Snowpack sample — Buffalo Mountain, Silverthorne, Colorado, USA (1/25/25, 10:11 AM MST)
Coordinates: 39.6222, -106.1139
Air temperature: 22 °F
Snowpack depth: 110 cm
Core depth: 30 cm
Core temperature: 42.8 °F
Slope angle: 12°, slope face: 102°
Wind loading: high
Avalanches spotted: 0
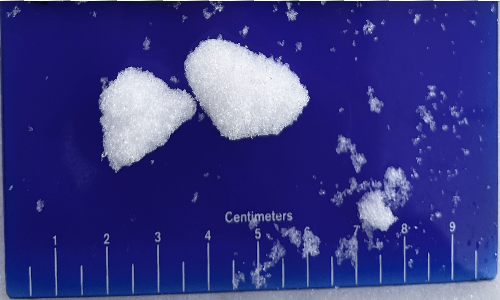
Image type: core
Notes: No avalanches nearby, collected on the outskirts of a fire break 15 meters from the treeline, on way to Buffalo and Red Mountain